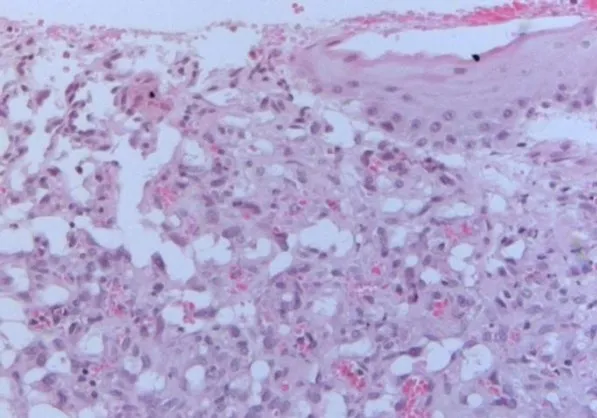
Image that corresponds to a vascular neoplasia, composed of multiple blood vessels surrounded by endothelial cells with atypical nuclei.
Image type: pathology (h&e)